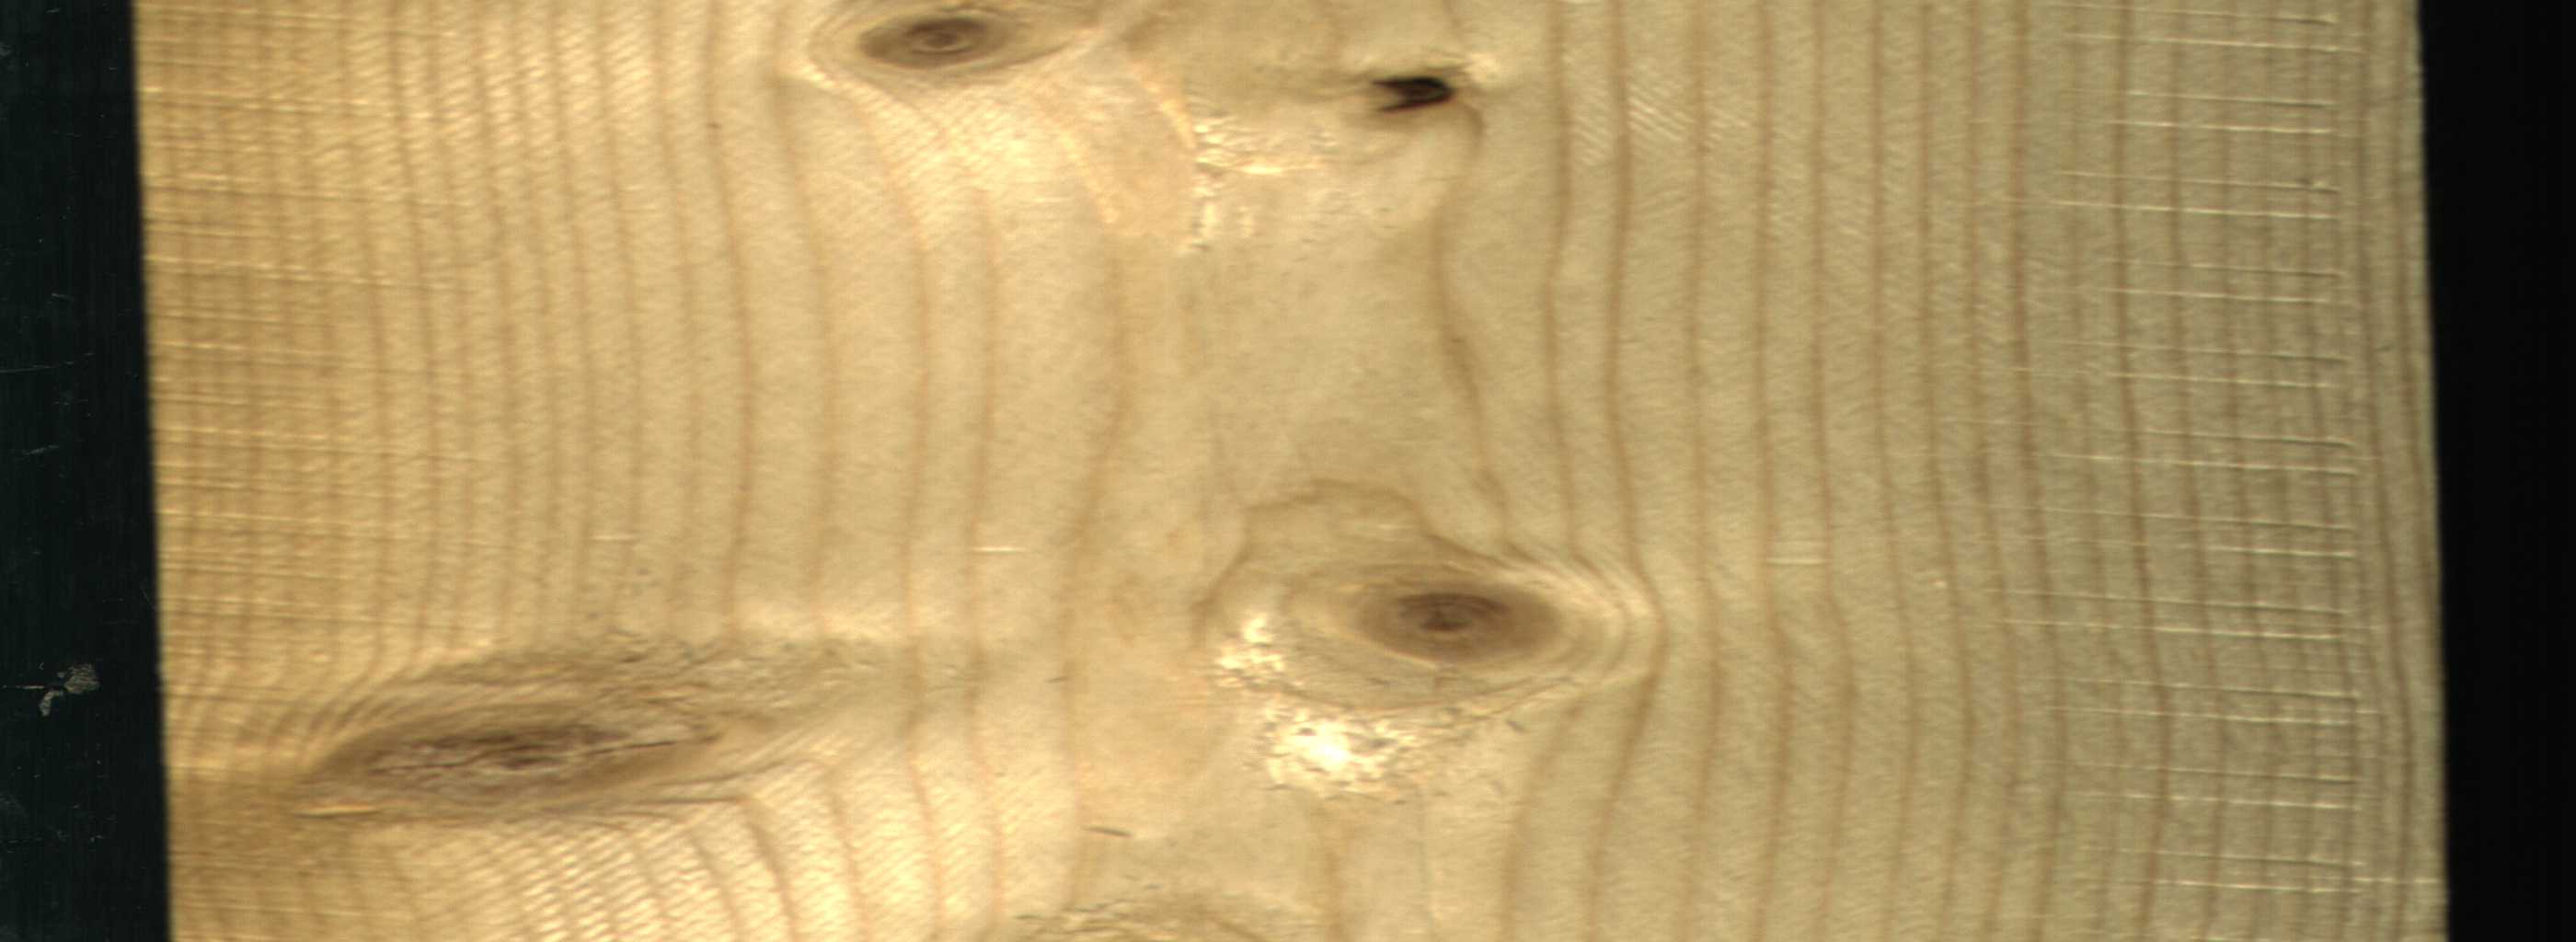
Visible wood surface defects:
knot_with_crack
Dead_Knot
Live_Knot
Live_Knot